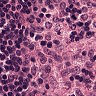
Metastatic tissue present: no